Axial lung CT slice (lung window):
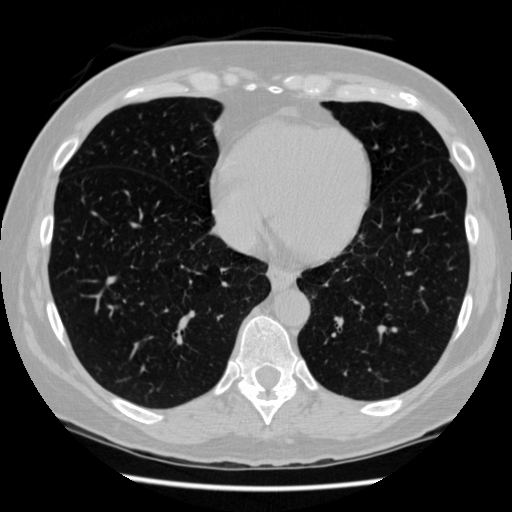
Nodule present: no